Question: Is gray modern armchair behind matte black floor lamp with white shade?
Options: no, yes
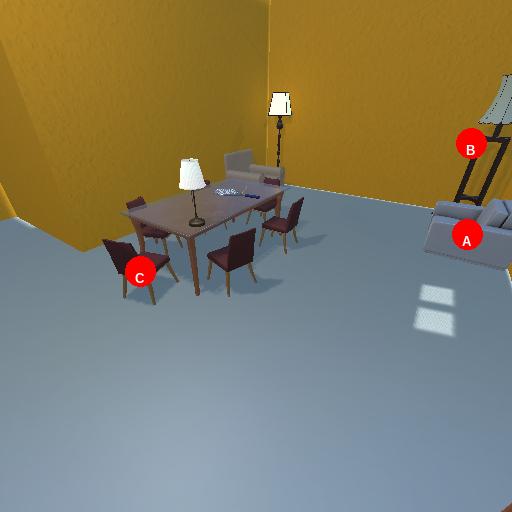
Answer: no